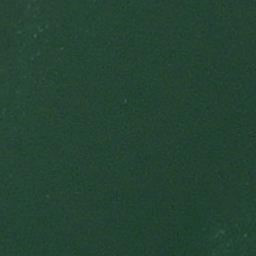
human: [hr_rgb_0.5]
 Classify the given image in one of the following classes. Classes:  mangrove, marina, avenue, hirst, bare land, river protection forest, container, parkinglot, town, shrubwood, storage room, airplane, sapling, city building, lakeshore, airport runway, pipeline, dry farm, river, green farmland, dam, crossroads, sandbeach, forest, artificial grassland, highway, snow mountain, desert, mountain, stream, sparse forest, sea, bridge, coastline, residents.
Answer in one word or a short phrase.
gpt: sea